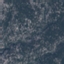
Land use / land cover: HerbaceousVegetation